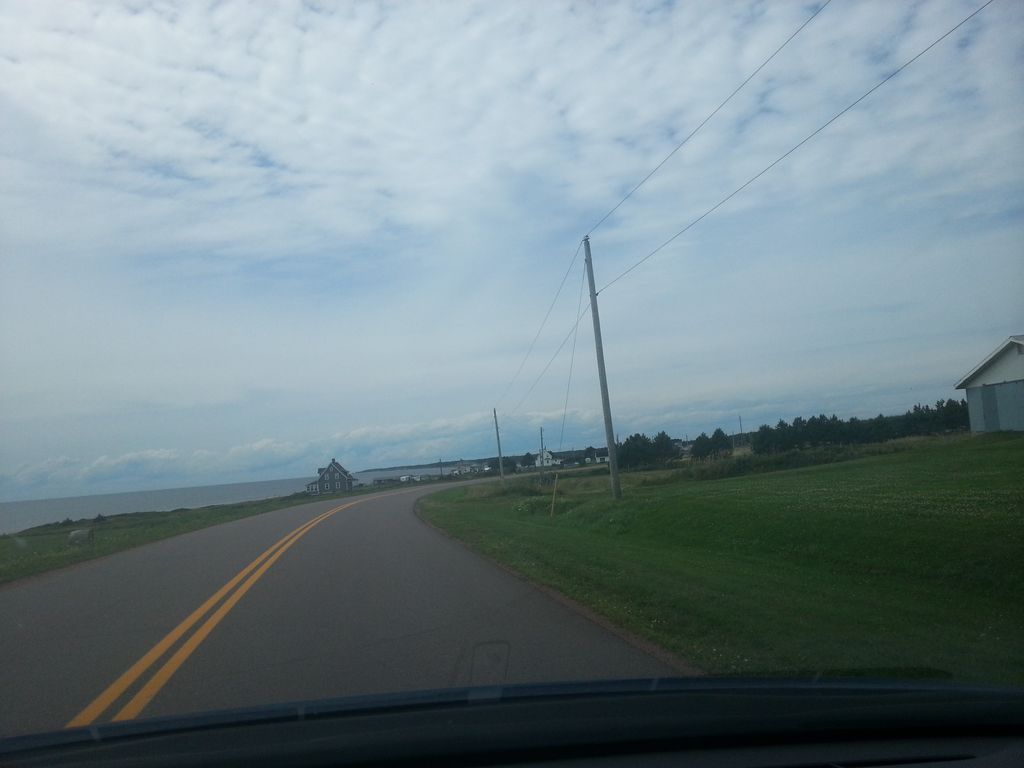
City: charlottetown